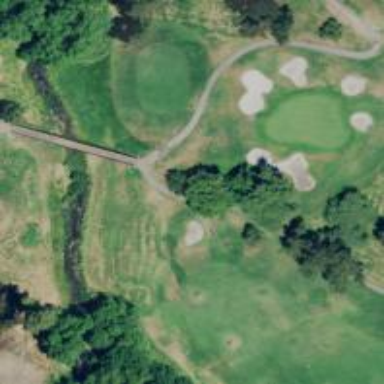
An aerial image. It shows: Service road used as golf cart path.